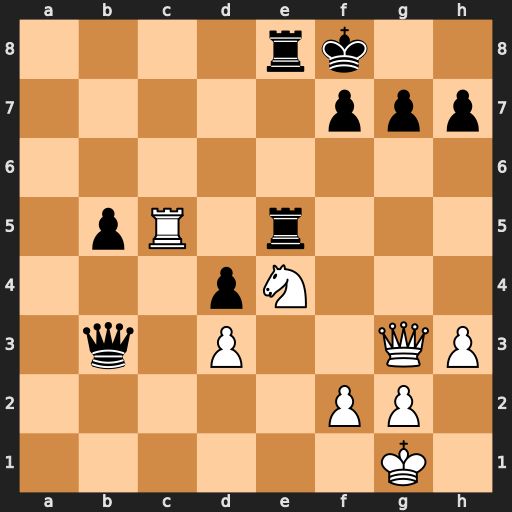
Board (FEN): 4rk2/5ppp/8/1pR1r3/3pN3/1q1P2QP/5PP1/6K1
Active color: w
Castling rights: -
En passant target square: -
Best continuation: Rxe5 Rxe5 Qxe5